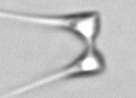
Label: Asterionellopsis_glacialis